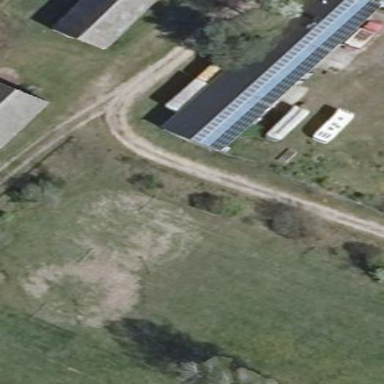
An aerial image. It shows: Gabled building with roof oriented along its structure.